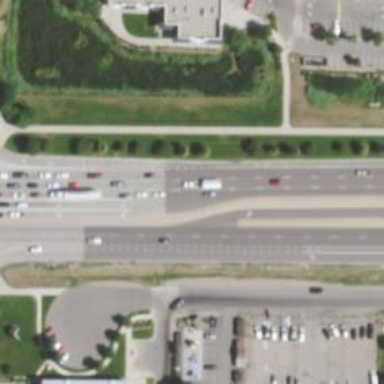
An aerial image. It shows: Trunk highway with grade1 asphalt surface.